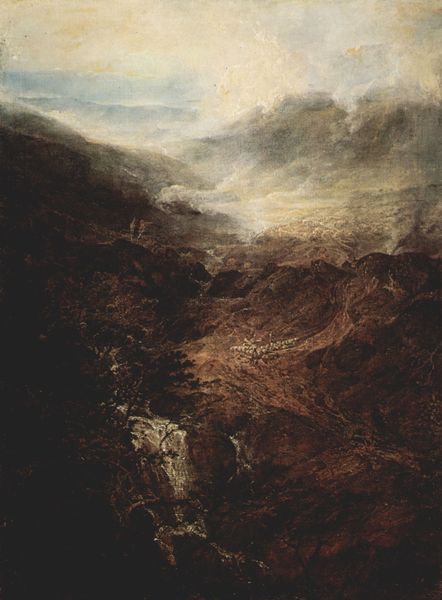
Titel: Morgen in den Corniston Fells, Cumberland
Künstler: William Turner
Standort: London
Institution: Tate Gallery
Schlagwörter: baum, berg, blau, blätter, dunkel, felsen, gemälde, gestein, gewitter, himmel, laub, meer, schatten, wasser, weiß, wolken, bäume, fluss, gelb, landschaft, menschen, ocker, äste, abend, braun, grau, hell, hintergrund, kreide, licht, pastell, schwarz, skizze, türkis, zeichnung, ausblick, eis, weg, beige, hochformat, malerei, steine, öl, bach, einsamkeit, erde, horizont, horizontlinie, hügel, natur, strauch, zweige, gebüsch, rauch, sonne, sträucher, rosa, tal, wald, wasserfall, chaos, gischt, wellen, stab, berge, fels, gebirge, gletscher, dorf, dunst, nebel, vegetation, schlucht, herbst, romantik, sturzbach, angst, brandung, dampf, naturgewalt, turner, wetter, brun, finster, gris, jaune, marron, tiefe, village, nature morte, alpen, zweig, abgrund, täler, blanc, noir, verschwommen, jäger, hölle, karg, rotbraun, dramatisch, dramatik, struktur, rouge, ölskizze, sombre, atmosphäre, plateau, gebirgslandschaft, orage, fließen, lumière, ombre, sfumato, schafe, hirten, arbre, soleil, ciel, foret, nature, paysage, peinture, fleuve, koch, joseph anton koch, kargheit, josef, joseph, klamm, eau, montagnes, wildbach, ville, bleu, montagne, ocre, pierre, riviere, abstieg, schafherde, nuage, nuages, huile, rochers, arbres, rocher, nebelschwaden, zeigegestus, romantique, réalisme, terre, brouillard, brume, berger, triste, colline, rayon, felsformation, mure, feuilles, impression, relief, tierherde, cascade, wassr, branche, tempete, endzeit, clair, schaedel, obscure, fumee, chute, wildheit, bergrutsch, scene, feuille, branches, abyme, peur, katharakt, troupeau, tourmente, roche, mont, felsenformation, moutons, coule, force nature, friedricht, gesteinsformation, urkraft, vertige, wassersturz, duester, perspective atmosphérique, collines, plaine, couler, vallée, mouton, josef anton koch, ruisseau, roches, troupeai, torrent, gouffre, obscurité, éclaircie, désolé, rivierre, chute d'eau, tourmante, mmontagnes, chutes, omnatique